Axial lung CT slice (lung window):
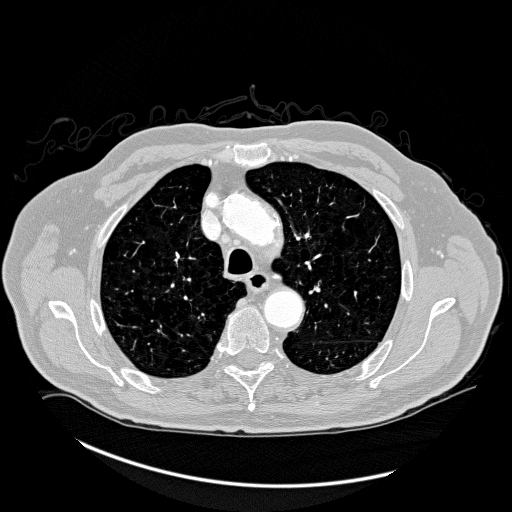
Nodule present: no